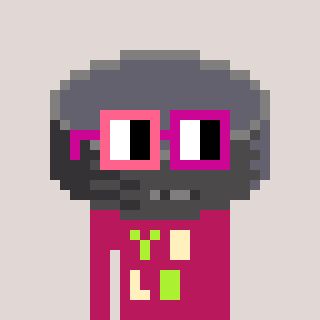
a pixel art character with square pink and red glasses, a hockey puck-shaped head and a darkpink-colored body on a warm background